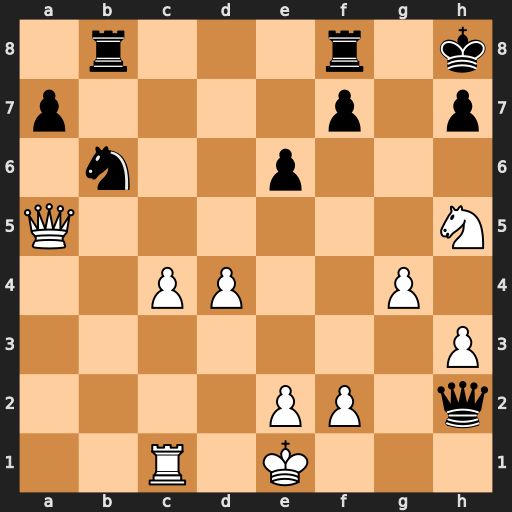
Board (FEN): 1r3r1k/p4p1p/1n2p3/Q6N/2PP2P1/7P/4PP1q/2R1K3
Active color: w
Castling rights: -
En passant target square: -
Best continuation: Qg5 Qh1+ Kd2 Nxc4+ Kc3 Qxc1+ Qxc1 Rfc8 Qh6